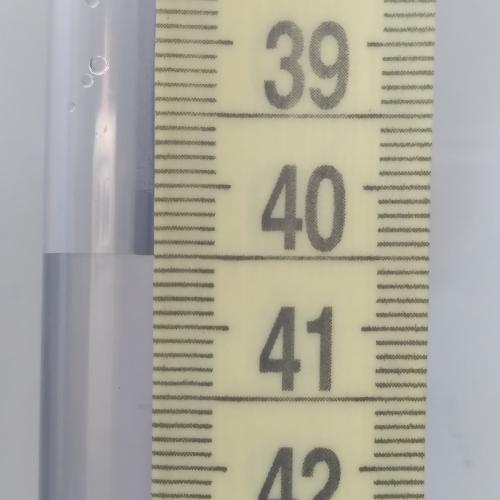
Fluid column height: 40.5 cm